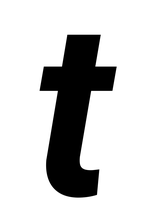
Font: Roboto-Italic_Bold_Italic